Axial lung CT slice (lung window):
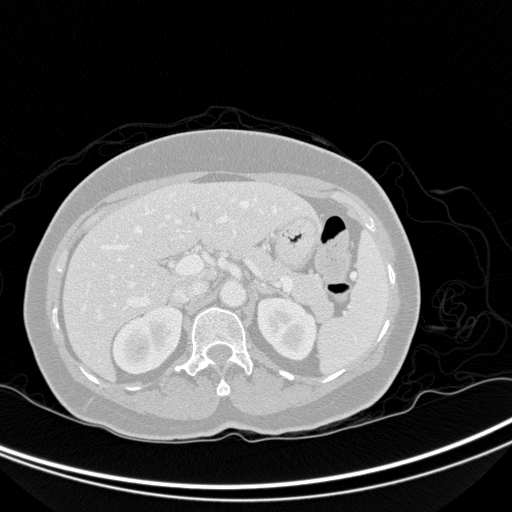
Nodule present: no